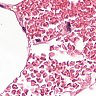
Metastatic tissue present: no